This time-frequency spectrogram was computed from a bearing vibration snapshot; brighter regions carry more energy. Determine the bearing's health state. Answer with exactly one of: normal, inner_race, outer_race, ball.
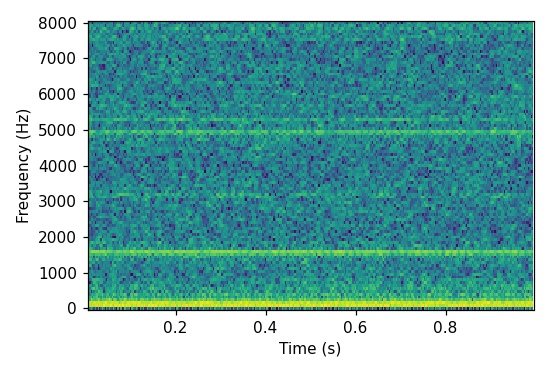
Answer: outer_race